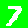
Digit: 7